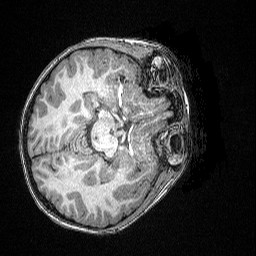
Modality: T1w
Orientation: axial
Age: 83
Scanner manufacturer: siemens
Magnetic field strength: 3 T
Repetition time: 2.5 s
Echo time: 0.00347 s